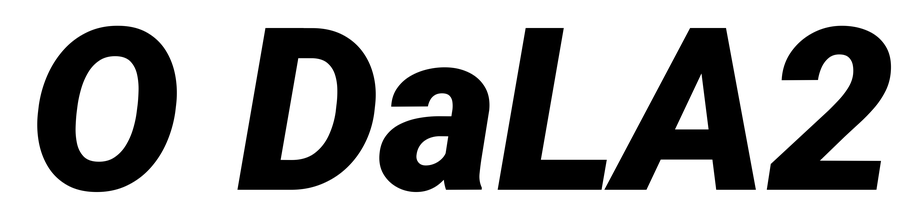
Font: Roboto-Italic_Black_Italic